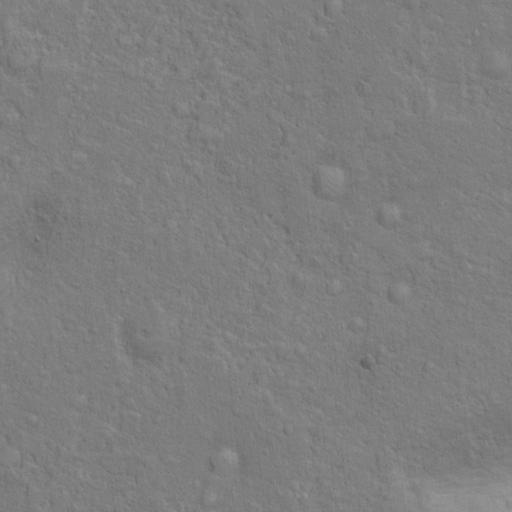
Objects detected: cone